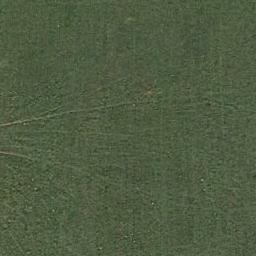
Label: meadow